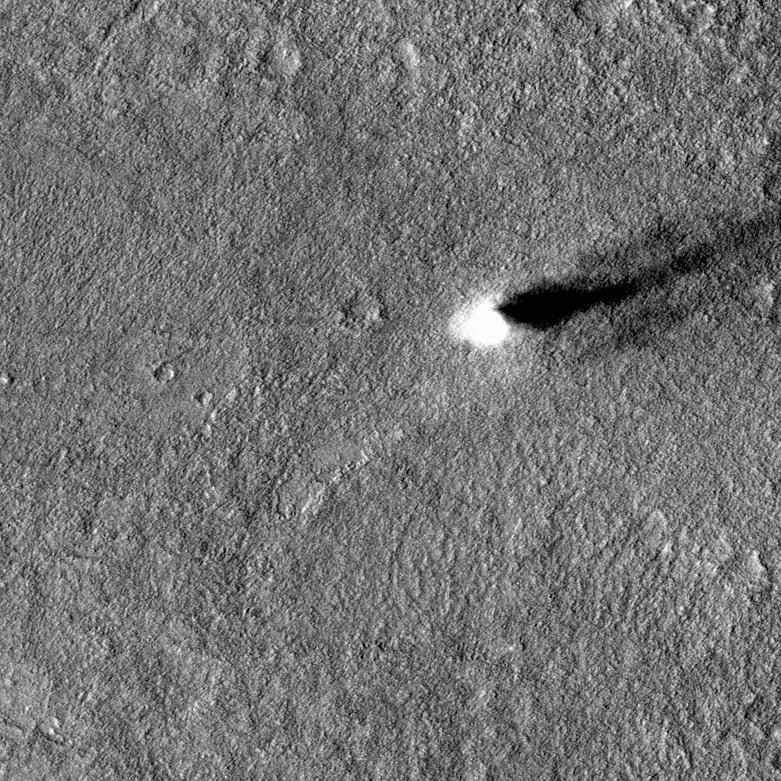
Label: dustdevil